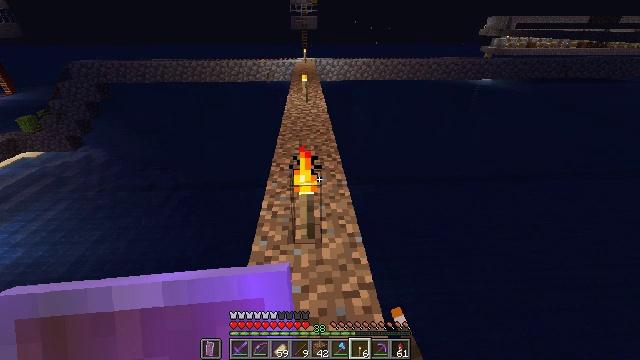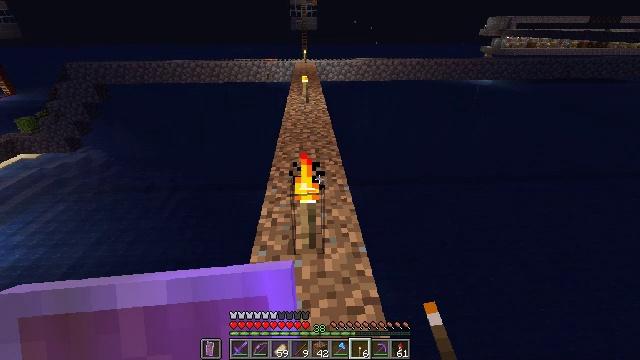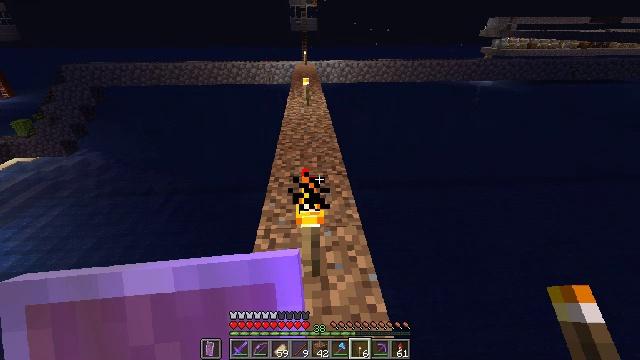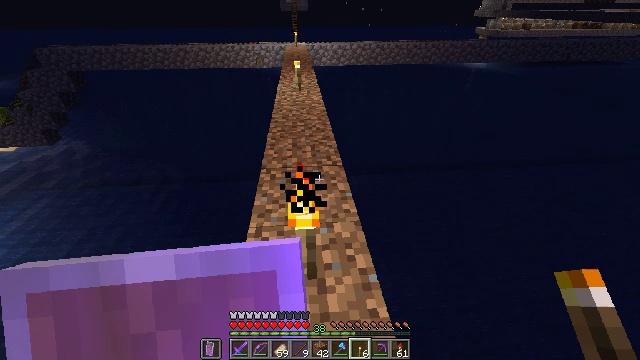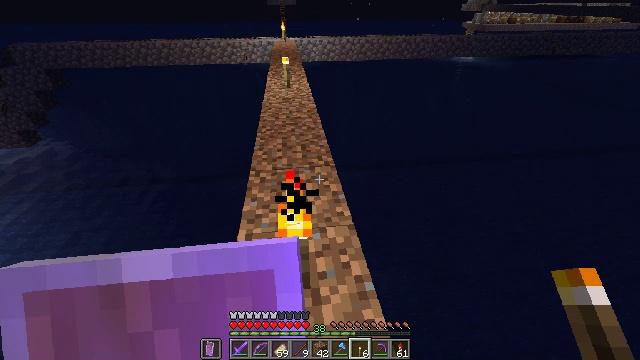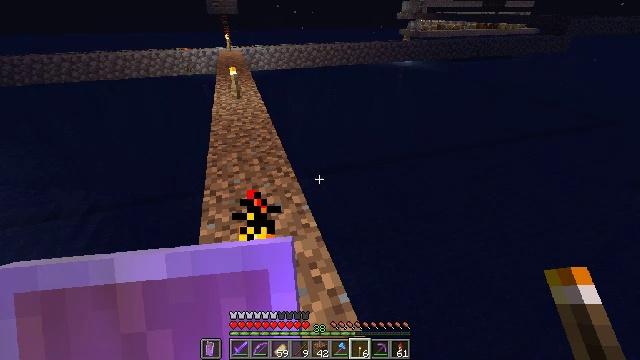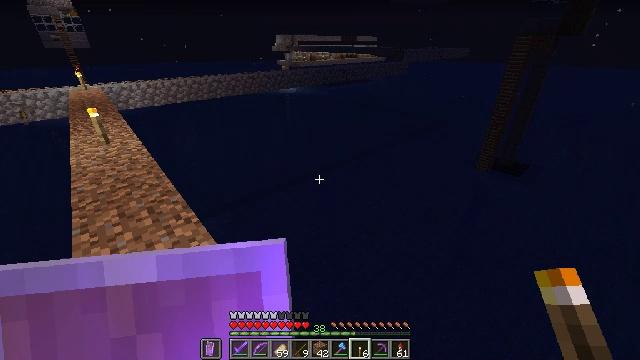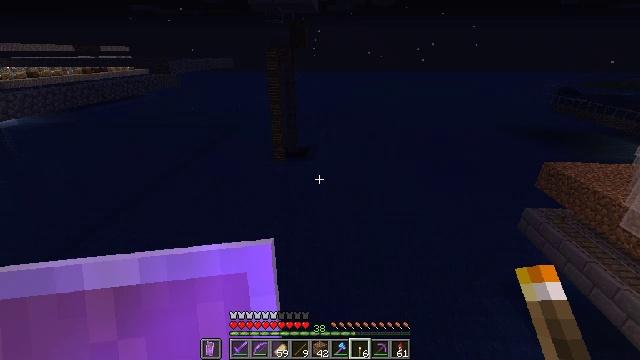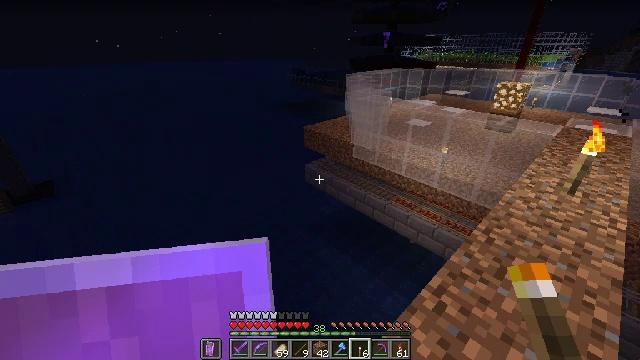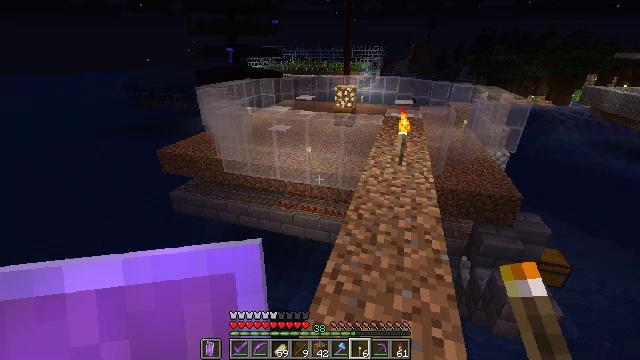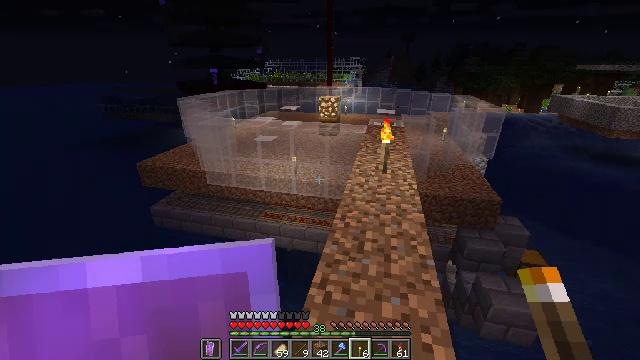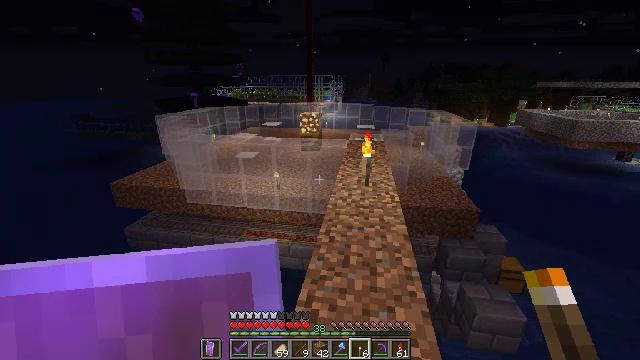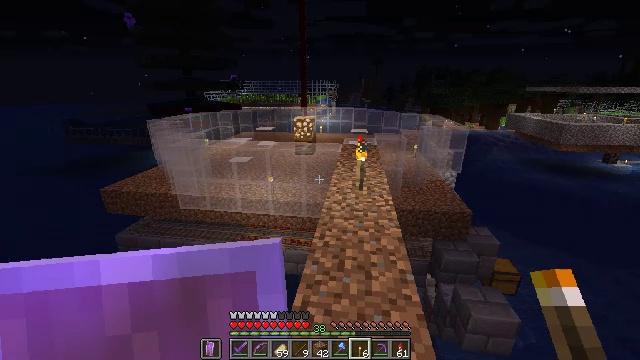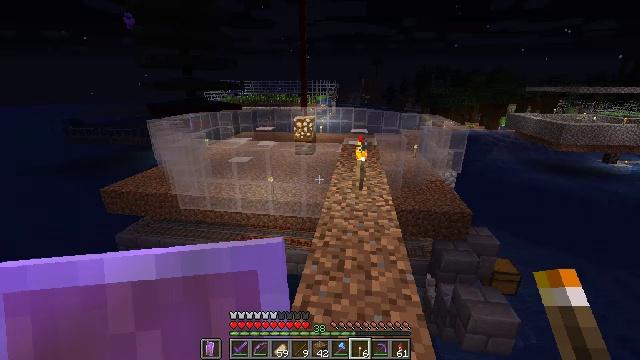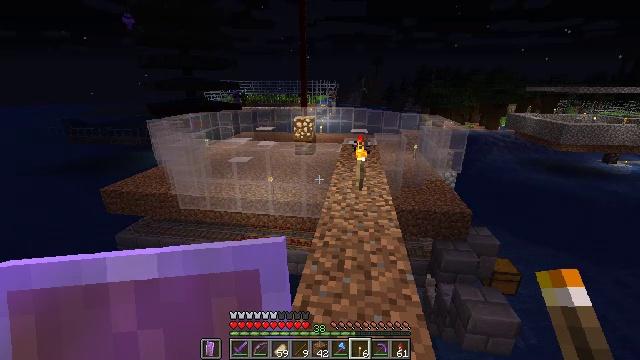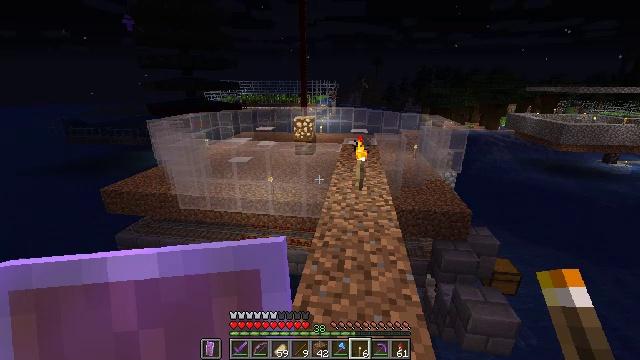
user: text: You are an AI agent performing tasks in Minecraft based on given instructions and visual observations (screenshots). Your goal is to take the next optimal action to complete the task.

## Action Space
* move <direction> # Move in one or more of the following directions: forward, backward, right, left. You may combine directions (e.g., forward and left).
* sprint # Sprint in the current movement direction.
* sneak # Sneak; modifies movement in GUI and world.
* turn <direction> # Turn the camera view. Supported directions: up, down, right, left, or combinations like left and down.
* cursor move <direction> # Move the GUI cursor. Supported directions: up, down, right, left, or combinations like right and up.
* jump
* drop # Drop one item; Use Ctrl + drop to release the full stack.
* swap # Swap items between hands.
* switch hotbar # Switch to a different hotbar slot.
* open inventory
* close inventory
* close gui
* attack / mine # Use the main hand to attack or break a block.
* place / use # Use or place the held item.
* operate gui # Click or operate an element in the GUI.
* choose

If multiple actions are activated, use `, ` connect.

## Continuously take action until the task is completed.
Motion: motion action
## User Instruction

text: Recycle the rail from an abandoned track.
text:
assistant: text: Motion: move forward
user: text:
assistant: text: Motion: move forward
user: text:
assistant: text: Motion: move forward, turn right and down
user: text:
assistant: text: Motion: turn right
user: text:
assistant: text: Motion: turn right and up
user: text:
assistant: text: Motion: turn right and up
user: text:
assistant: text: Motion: turn right and up
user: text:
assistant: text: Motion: turn right and down
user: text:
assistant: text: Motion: turn right and up
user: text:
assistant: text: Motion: turn right and up
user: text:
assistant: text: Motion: turn right and up
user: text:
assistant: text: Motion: turn right
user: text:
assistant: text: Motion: no_op
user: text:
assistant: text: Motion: no_op
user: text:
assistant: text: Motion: no_op
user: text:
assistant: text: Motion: no_op
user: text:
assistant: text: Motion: turn right
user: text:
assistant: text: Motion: move forward, turn right
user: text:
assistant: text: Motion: move forward
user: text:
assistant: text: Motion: move forward
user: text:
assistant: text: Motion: move forward
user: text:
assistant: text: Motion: move forward
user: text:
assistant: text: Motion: move forward
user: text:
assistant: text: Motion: move forward, turn left
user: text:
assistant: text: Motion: move forward
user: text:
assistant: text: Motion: move forward
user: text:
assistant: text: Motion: move forward
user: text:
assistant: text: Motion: move forward
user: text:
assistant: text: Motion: move forward
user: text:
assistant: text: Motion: move forward